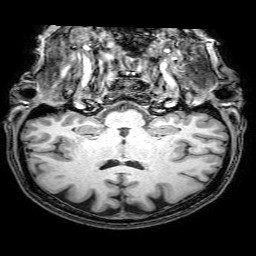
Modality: T1w
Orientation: sagittal
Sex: female
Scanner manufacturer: philips
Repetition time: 0.008174 s
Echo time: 0.00374 s